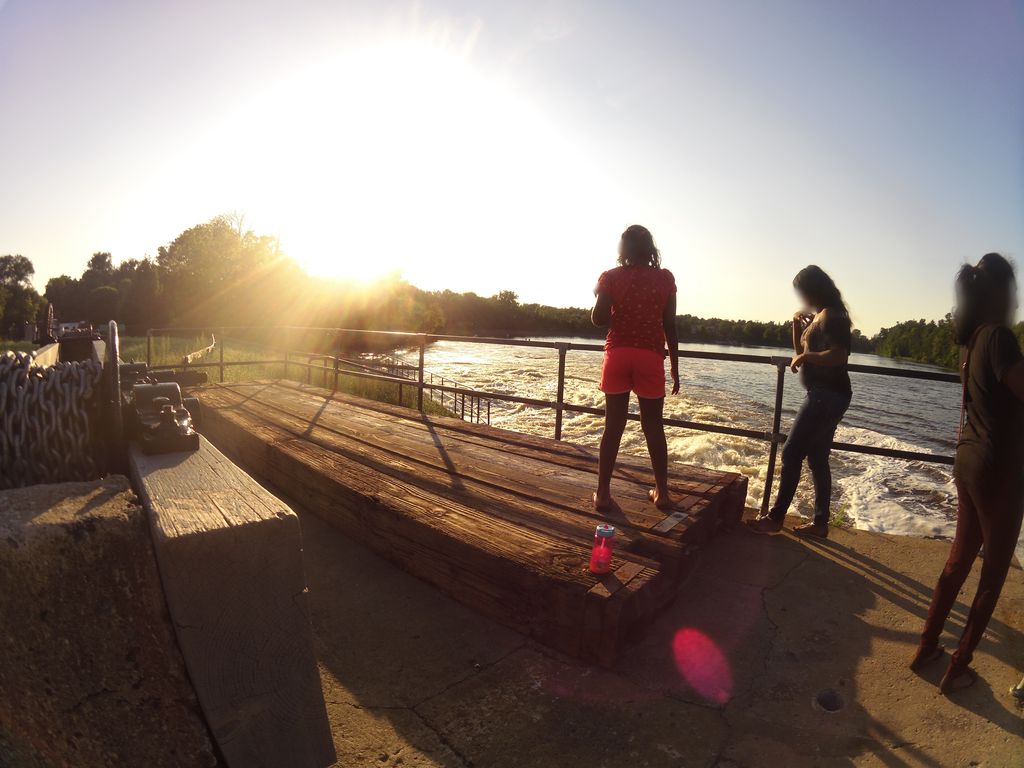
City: ottawa-gatineau